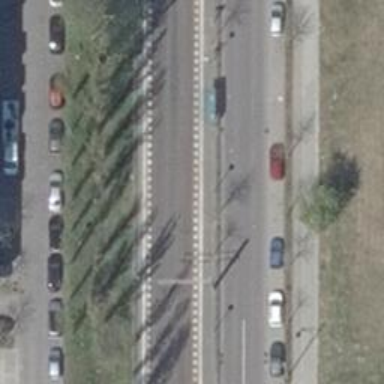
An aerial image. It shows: Tram stop.